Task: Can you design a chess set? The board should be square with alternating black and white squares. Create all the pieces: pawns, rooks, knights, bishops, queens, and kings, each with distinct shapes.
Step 2125:
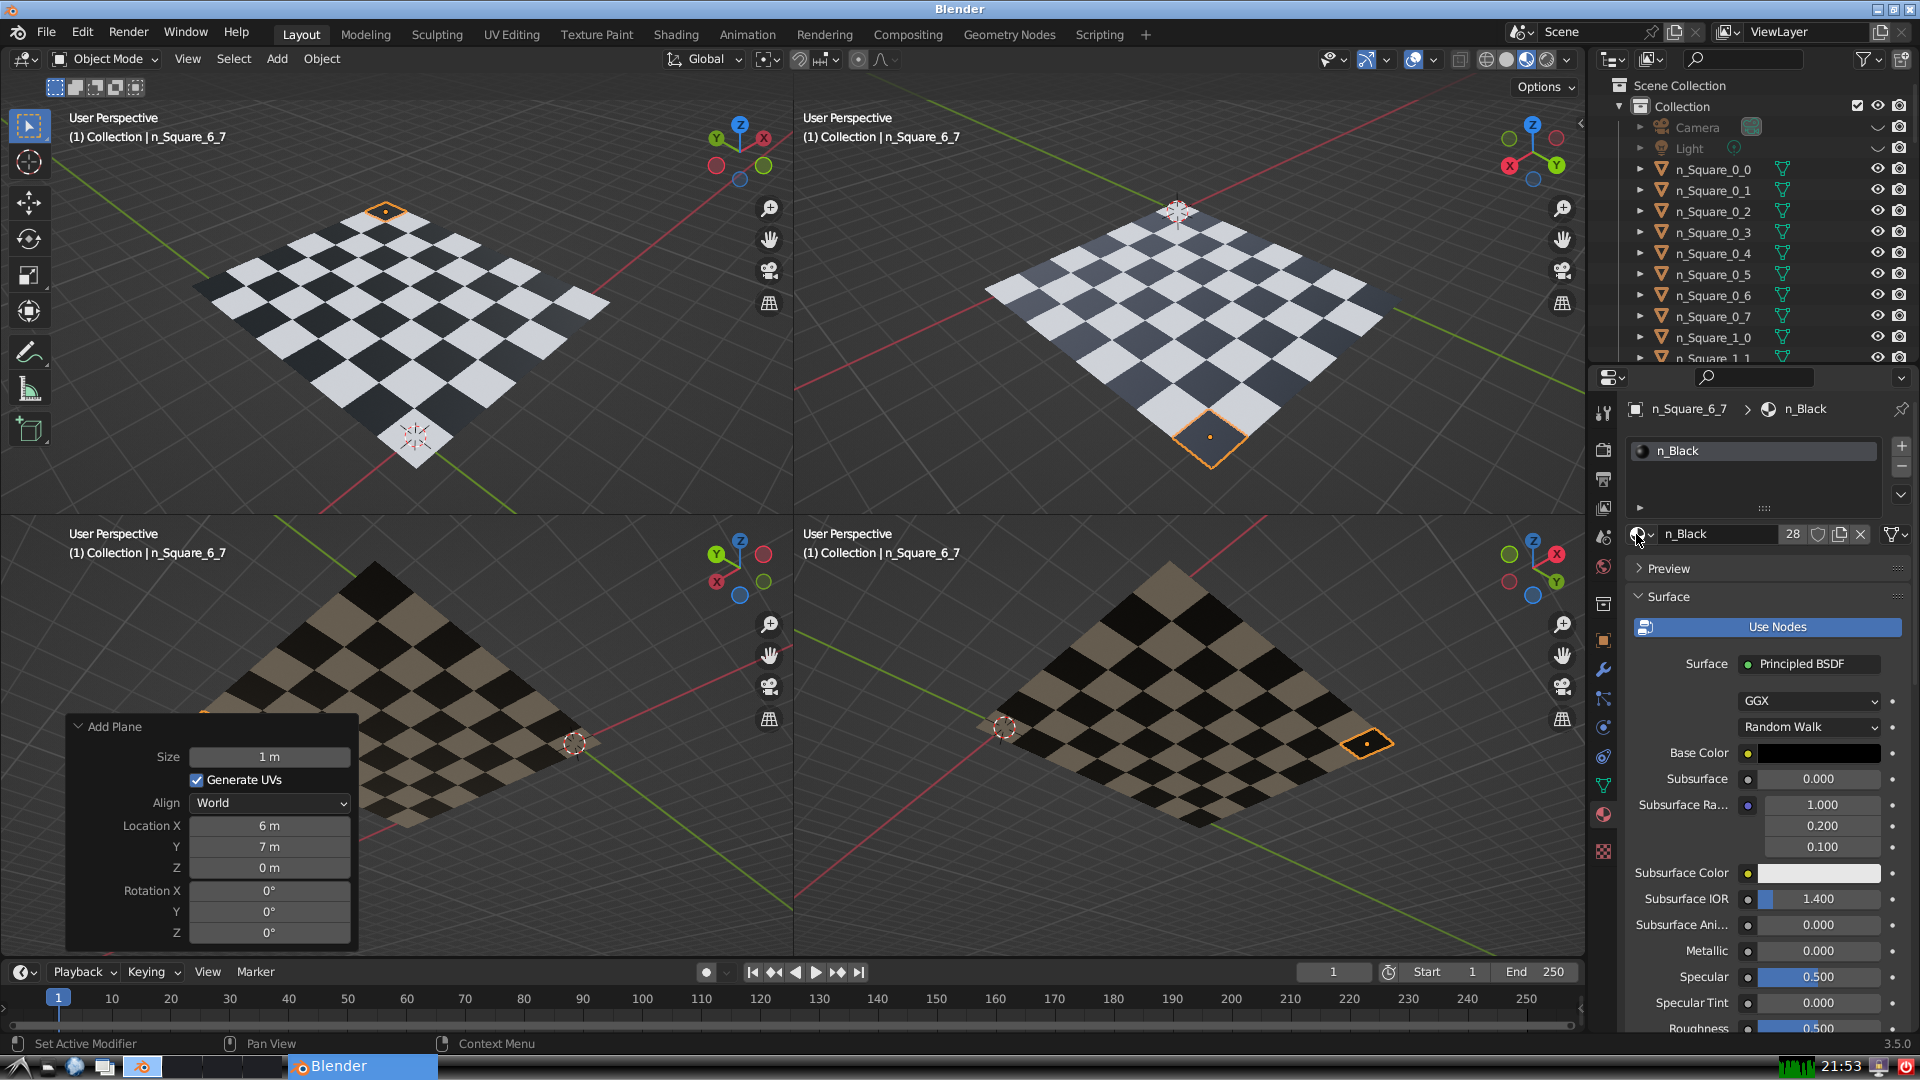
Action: {"mouse_move": [278, 58]}